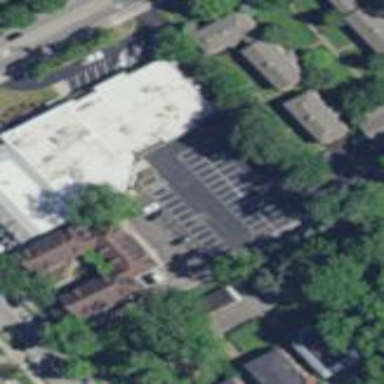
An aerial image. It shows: Building.